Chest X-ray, AP view. Patient: 35 years old, sex F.
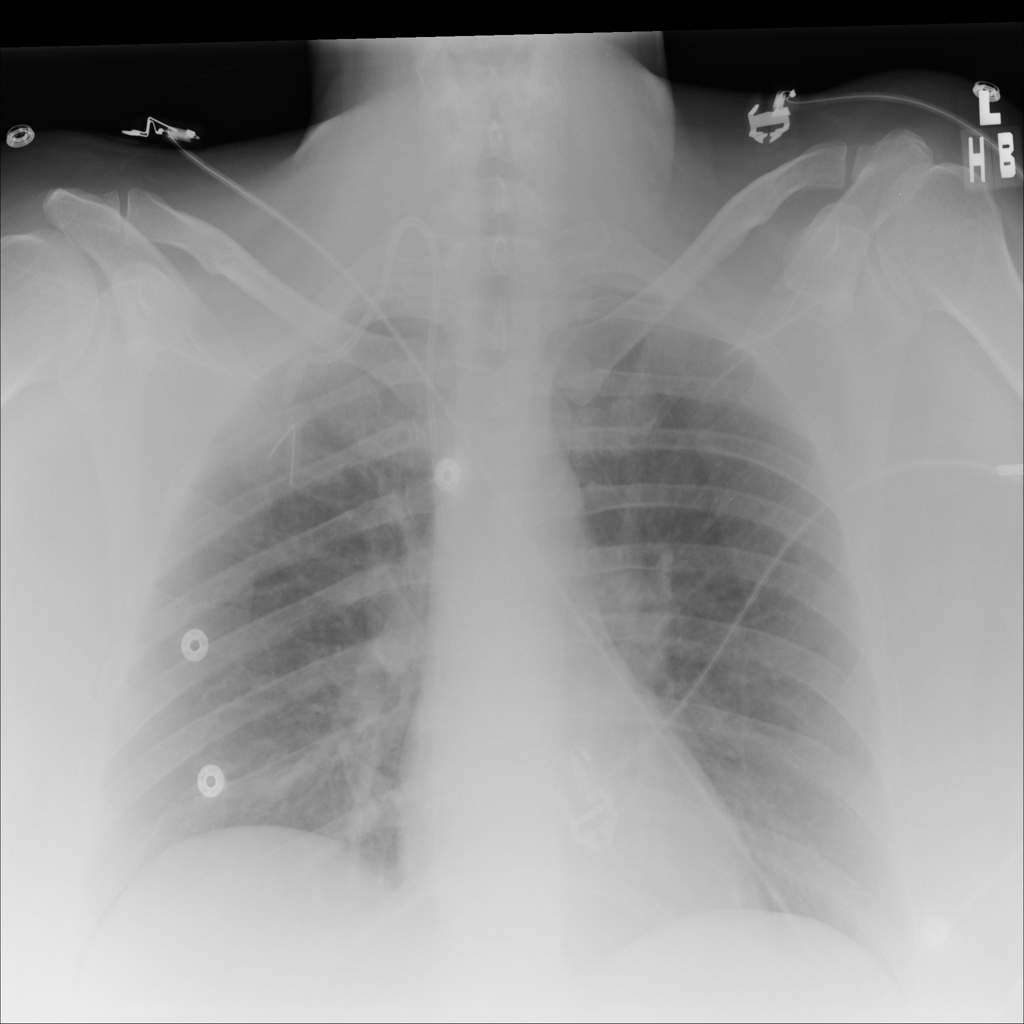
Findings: No Finding